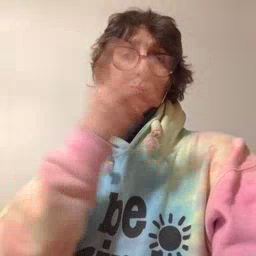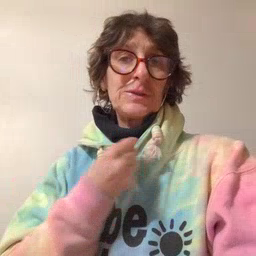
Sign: pretty